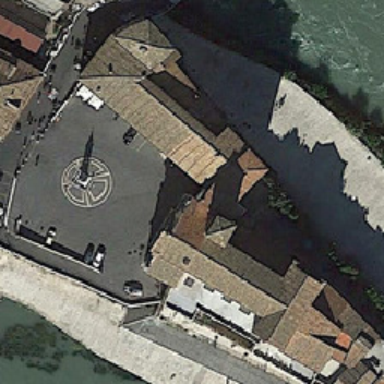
Two dark yellow churches are surrounded by dark green rivers and circular decorations .